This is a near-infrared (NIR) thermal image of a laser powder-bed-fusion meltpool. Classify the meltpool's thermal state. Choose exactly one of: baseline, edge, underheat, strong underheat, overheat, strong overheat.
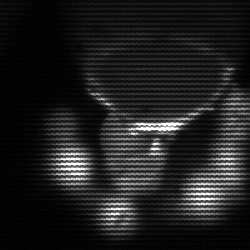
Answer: edge